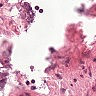
Metastatic tissue present: no